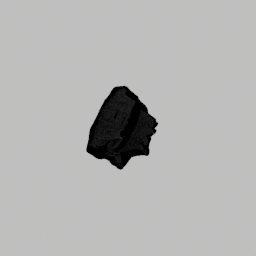
Label: nature